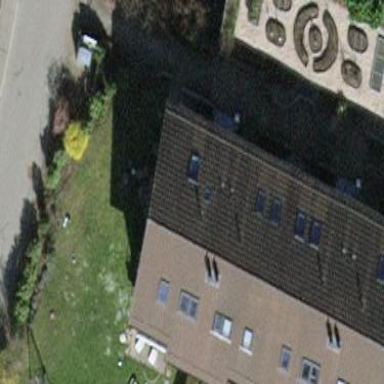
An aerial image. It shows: Terrace building with gabled roof.